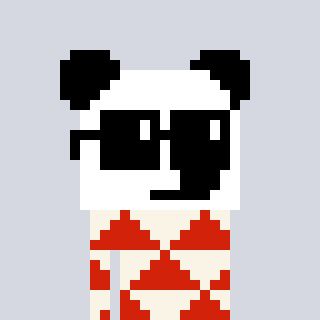
a pixel art character with square black sunglasses, a panda-shaped head and a red-colored body on a cool background